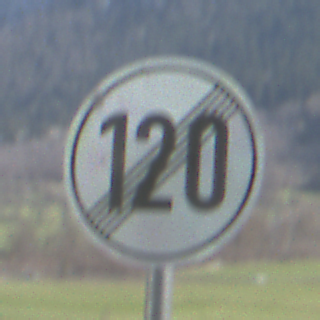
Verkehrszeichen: EndeGeschwindigkeit120
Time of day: MorningAfternoon
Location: Outdoor (Nature)
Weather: PartlyCloudy
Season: NotSpecified
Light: Natural